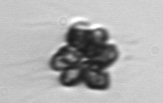
Label: Corymbellus